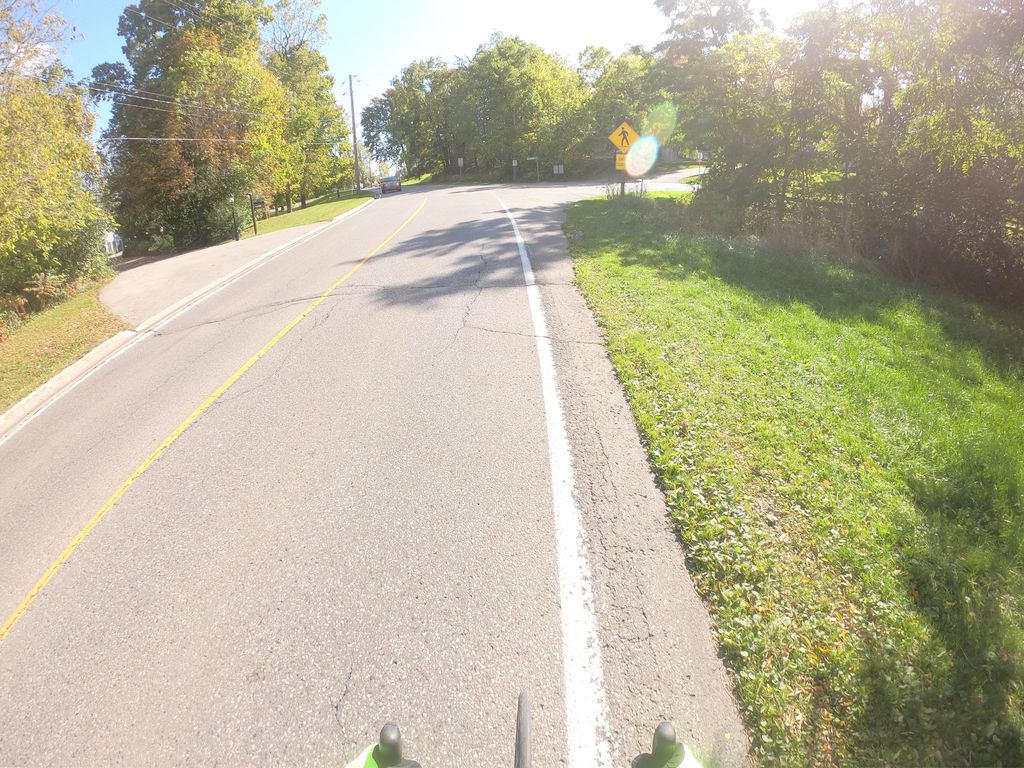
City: kitchener-waterloo